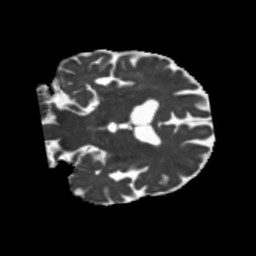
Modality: MD
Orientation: coronal
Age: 68
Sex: male
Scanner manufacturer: siemens
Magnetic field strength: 3 T
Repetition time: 5.25 s
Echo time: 0.08 s